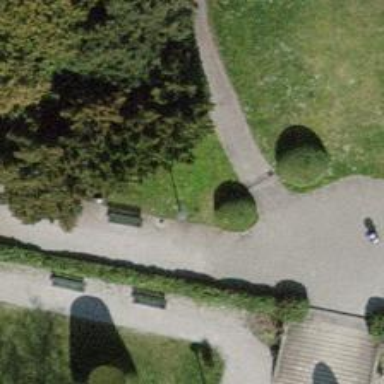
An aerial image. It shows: Bench for seating.